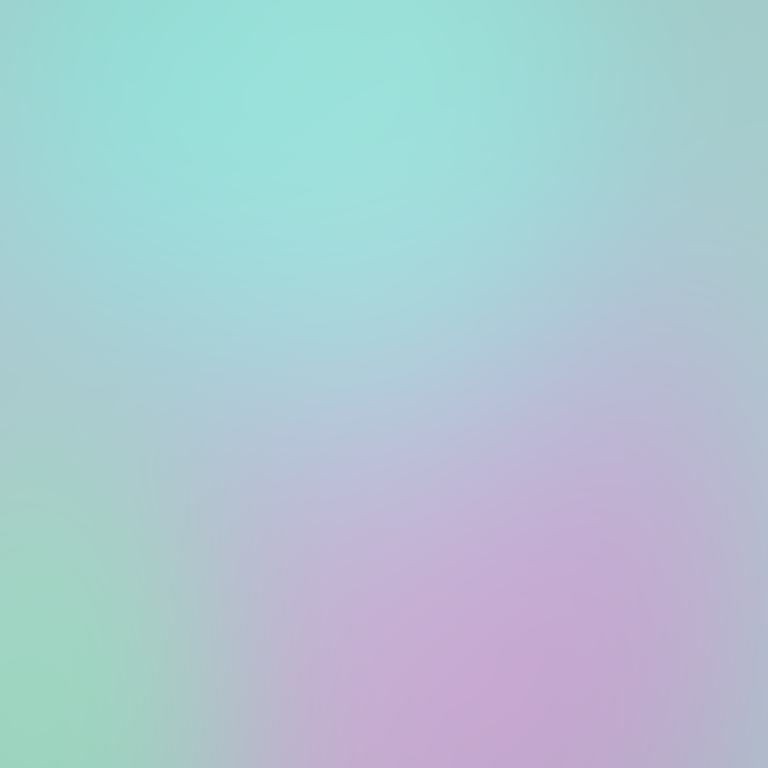
Abstract light effect, smooth gradient from soft teal to gentle lavender, serene atmosphere, diffuse glow, no room, no furniture, no objects.